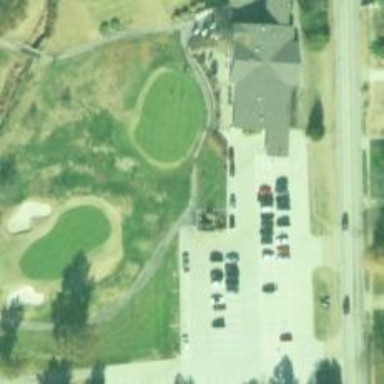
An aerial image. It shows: Asphalt path used as golf cart path.